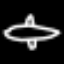
Label: airplane